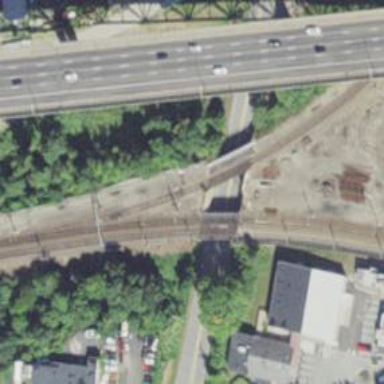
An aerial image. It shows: Bridge with electrified railway tracks featuring contact line.